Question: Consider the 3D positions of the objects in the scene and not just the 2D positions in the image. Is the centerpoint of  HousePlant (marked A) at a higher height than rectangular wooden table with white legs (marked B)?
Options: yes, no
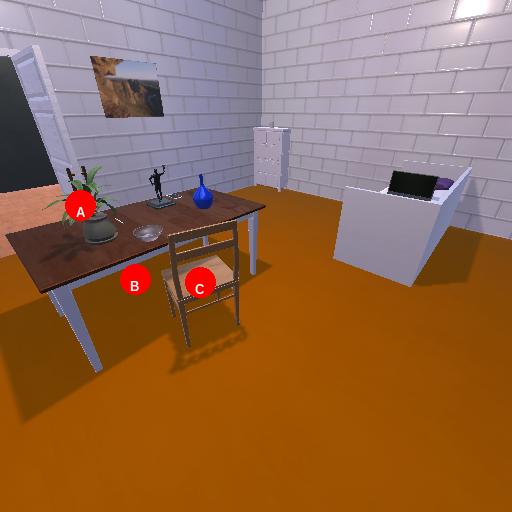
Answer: yes